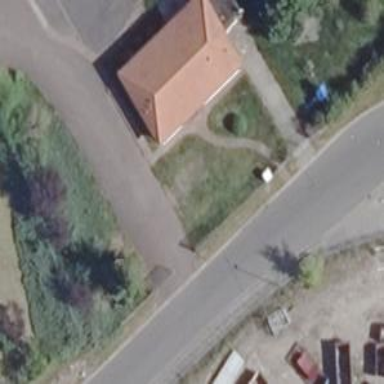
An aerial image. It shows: Detached building with hipped roof.